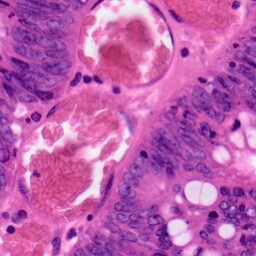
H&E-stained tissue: Colon